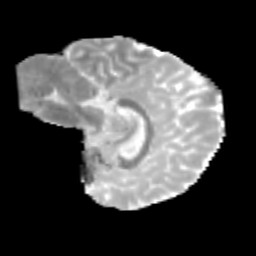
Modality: MD
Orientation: sagittal
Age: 12
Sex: male
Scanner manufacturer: siemens
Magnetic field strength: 3 T
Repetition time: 3.8 s
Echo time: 0.07 s